Question: I need your help , my team leader gave me this chart to draw
but I do not know how to do that using the <URL>
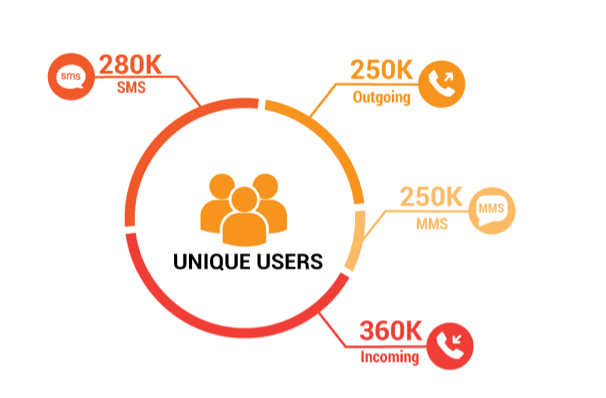
Answer: As stated in the comments you want a pie type where the <URL> is slightly less than the size. This will produce thin "wedges".
'''
size: '60%',
innerSize: '50%',
'''
For the labels, enable dataLabels with <URL> will get you closest to that look.
'''
dataLabels: {
enabled: true,
softConnector: false
}
'''
Finally for the images use <URL> and place the images at the dataLabels coordinates.
'''
function(chart){
var middleX = chart.plotWidth / 2;
var series = chart.series[0];
var points = series.points;
// image for each data label
for (var i = 0; i < points.length; i++){
var dataLabel = points[i].dataLabel;
var posX = dataLabel.x > middleX ? dataLabel.x + 30 : dataLabel.x - 60; chart.renderer.image('http://highcharts.com/demo/gfx/sun.png', posX, dataLabel.y, 50, 50)
.add();
}
// middle image
chart.renderer.image('http://highcharts.com/demo/gfx/sun.png', series.center[0] - 25, series.center[1] - 25, 60, 60)
.add();
});
'''
Here's a <URL> putting this all together.